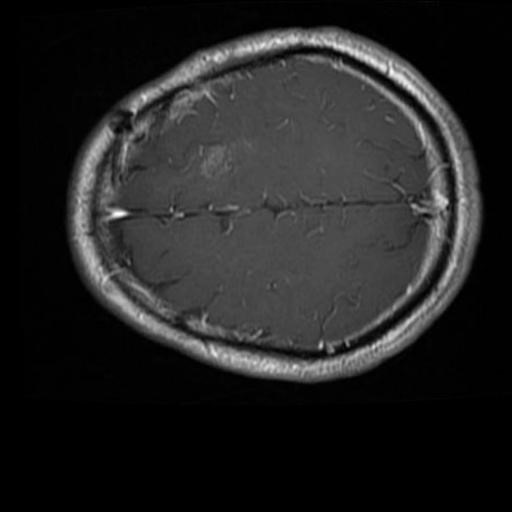
Label: brain_glioma